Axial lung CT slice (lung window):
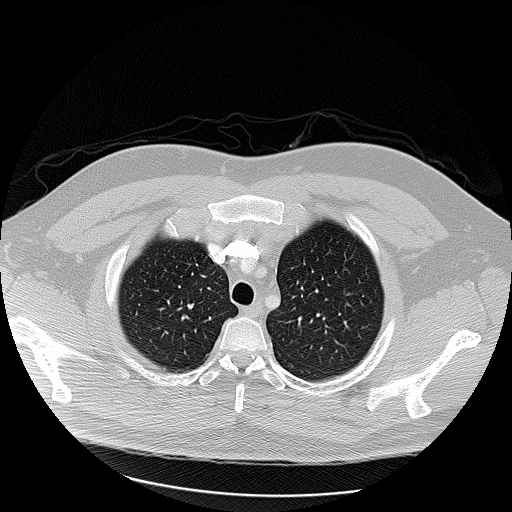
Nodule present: no